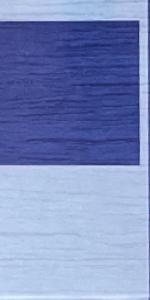
Label: Empty